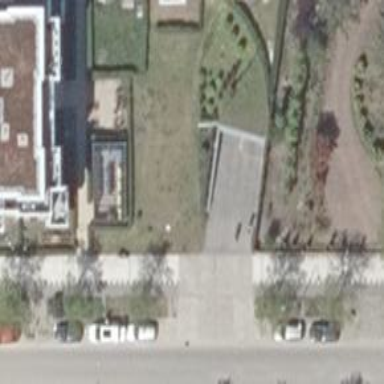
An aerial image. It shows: Parking entrance.